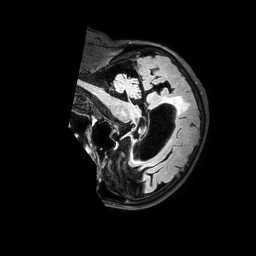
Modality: FLAIR
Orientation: sagittal
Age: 85
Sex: male
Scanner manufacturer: philips
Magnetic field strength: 3 T
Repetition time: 4.8 s
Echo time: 0.2825 s